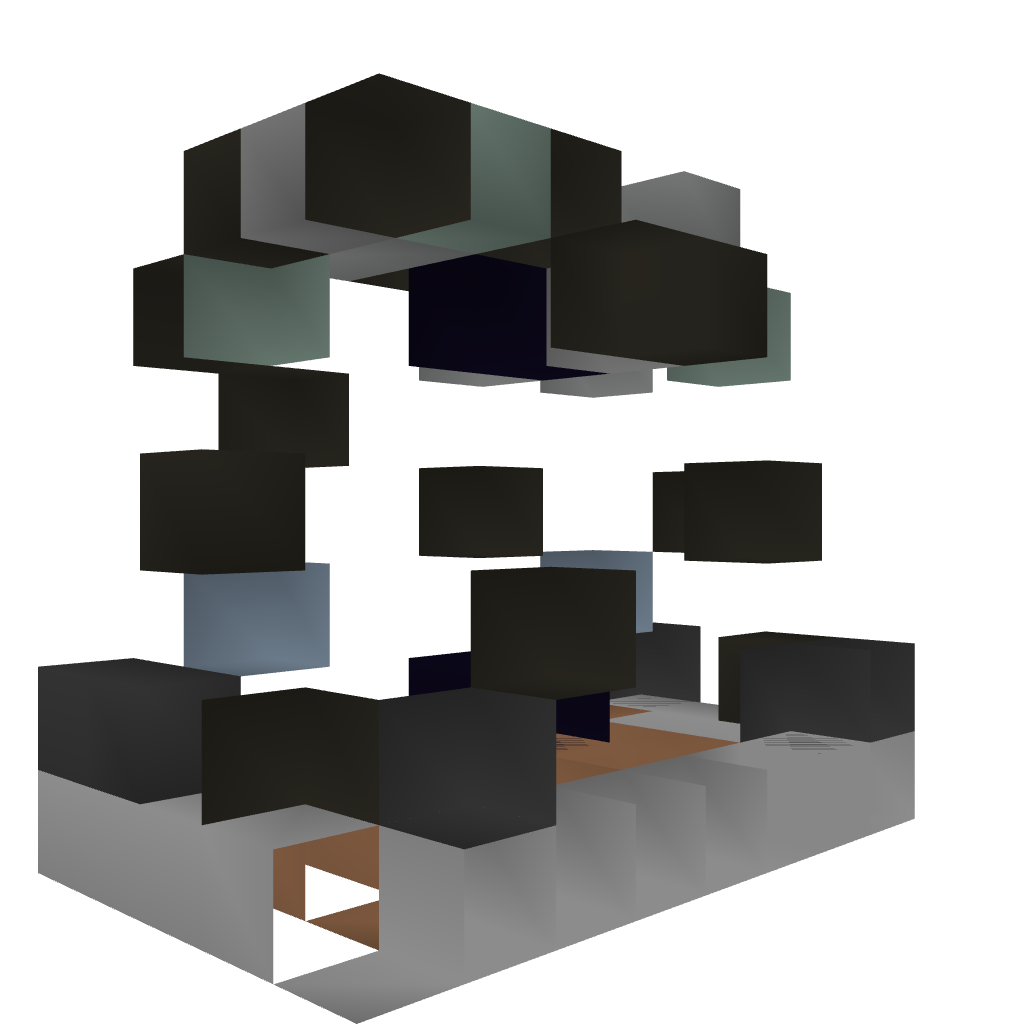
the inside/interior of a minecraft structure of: Nether portal